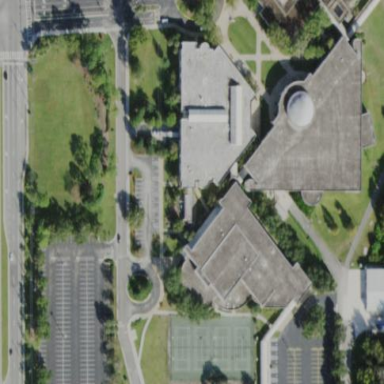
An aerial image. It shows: College building.